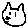
Label: cat